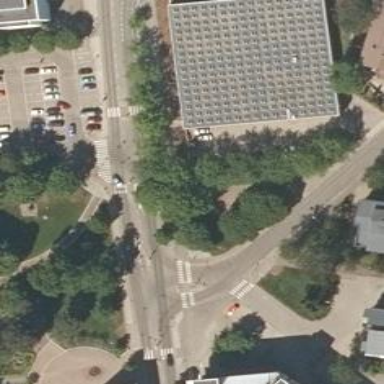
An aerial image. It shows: Footway with zebra crossing.